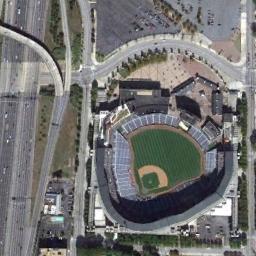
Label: stadium